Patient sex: F
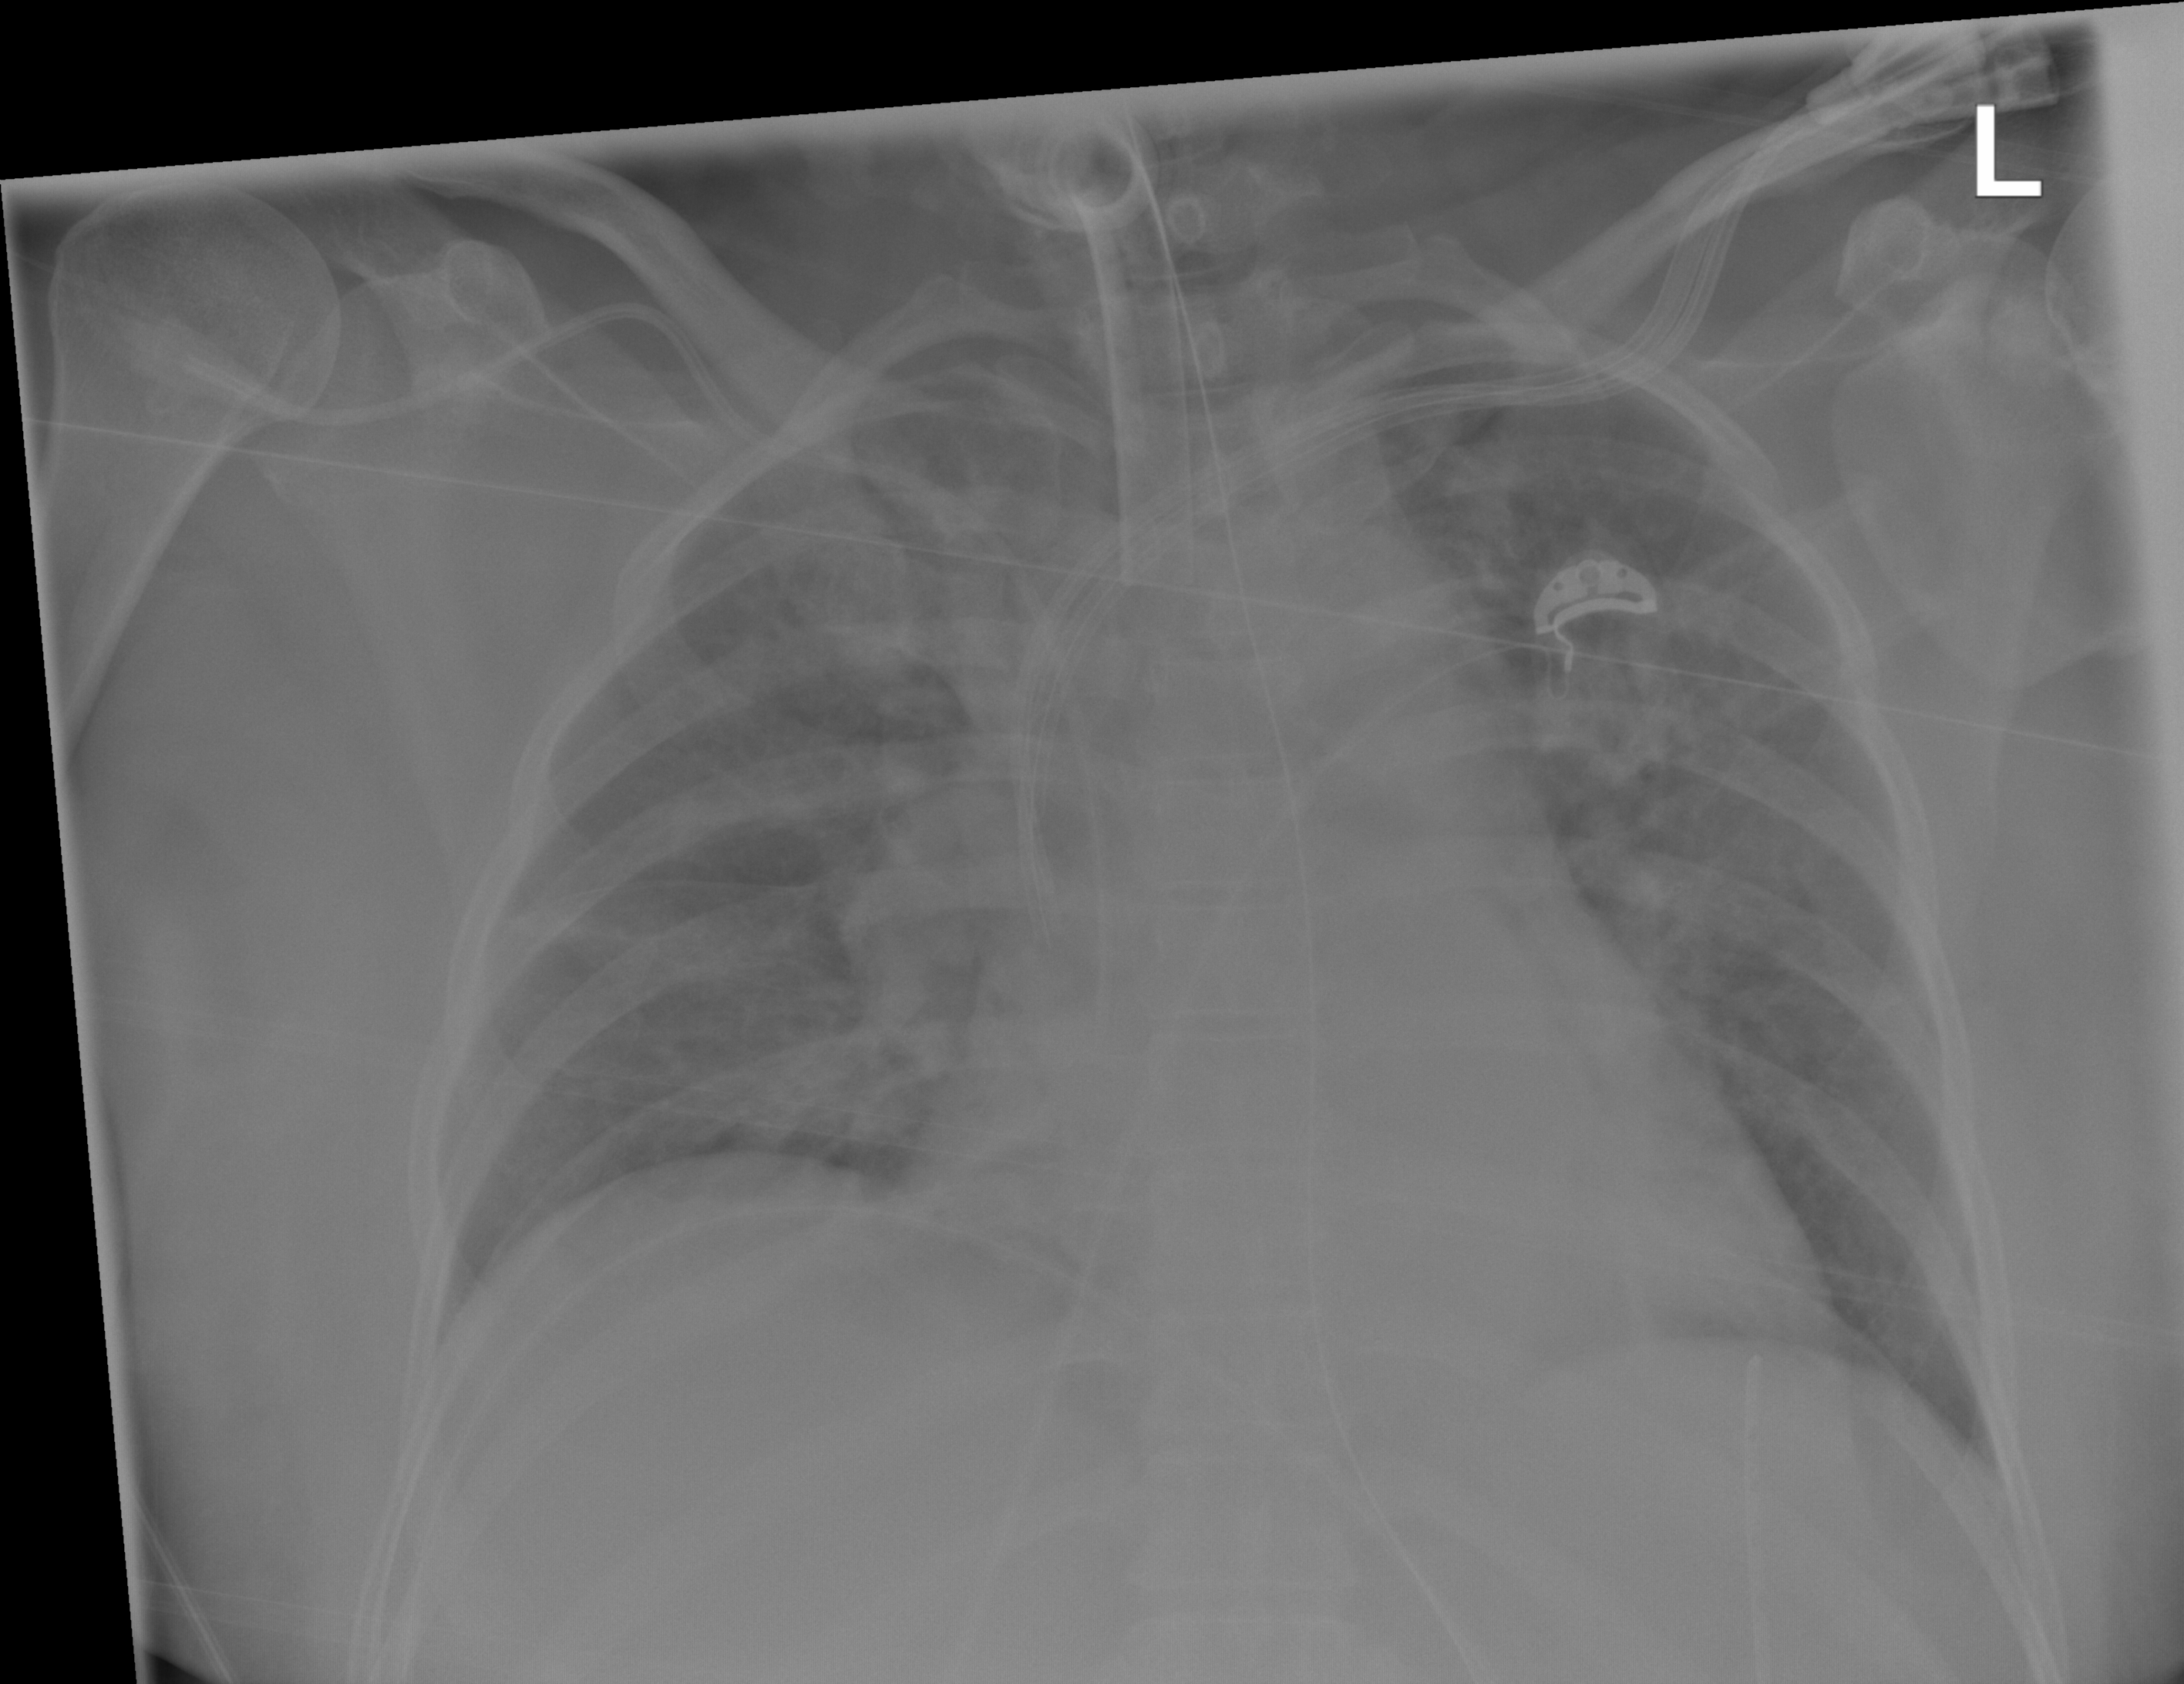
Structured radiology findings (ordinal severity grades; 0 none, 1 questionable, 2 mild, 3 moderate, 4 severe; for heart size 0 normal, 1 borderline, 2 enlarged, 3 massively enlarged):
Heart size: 2
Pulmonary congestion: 2
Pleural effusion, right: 0
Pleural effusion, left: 0
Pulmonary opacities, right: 2
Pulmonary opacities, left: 2
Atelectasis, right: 2
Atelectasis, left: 2